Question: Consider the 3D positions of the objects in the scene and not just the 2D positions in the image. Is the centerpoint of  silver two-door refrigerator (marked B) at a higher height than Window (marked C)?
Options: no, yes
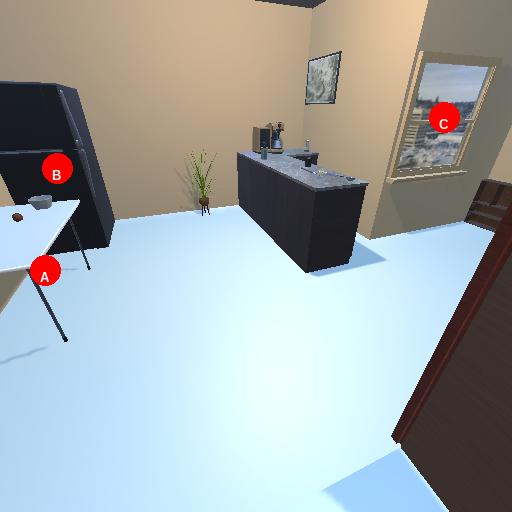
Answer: no